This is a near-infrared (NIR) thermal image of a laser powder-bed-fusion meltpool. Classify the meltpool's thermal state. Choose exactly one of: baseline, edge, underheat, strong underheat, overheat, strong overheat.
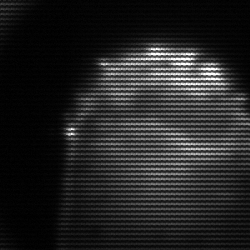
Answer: edge